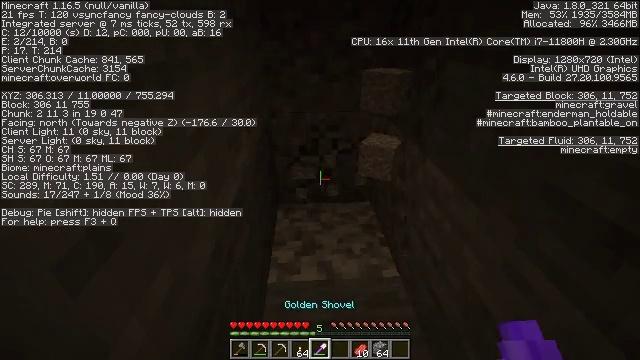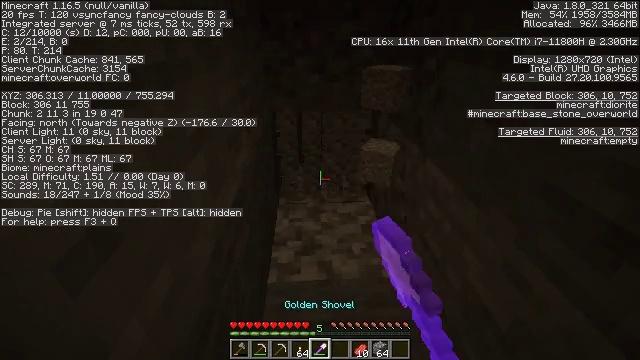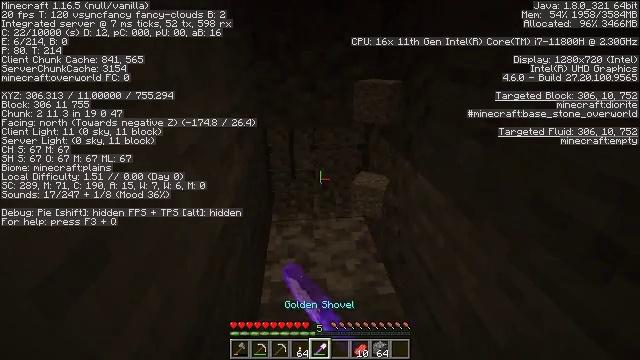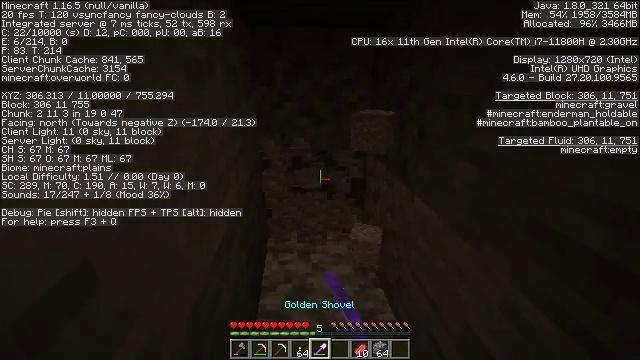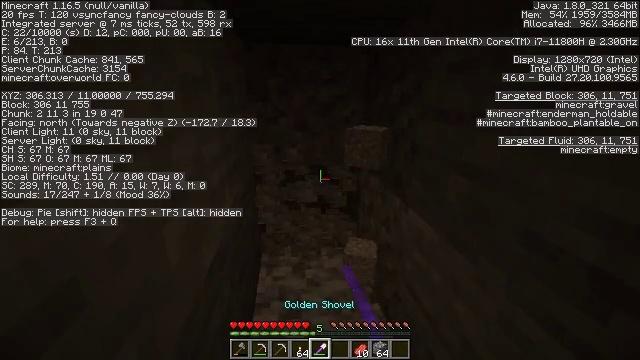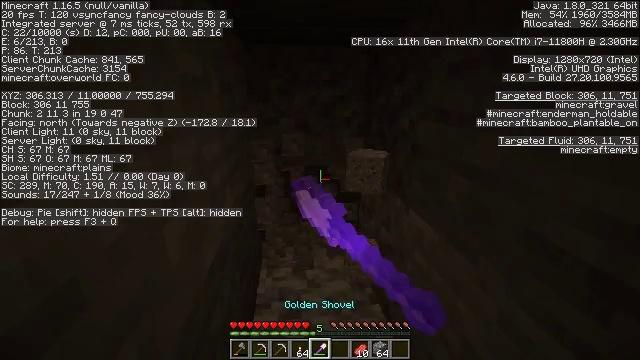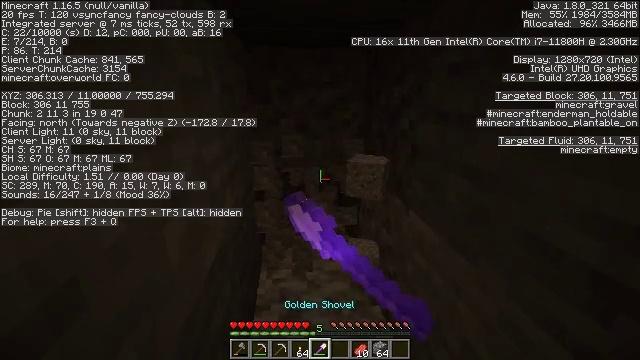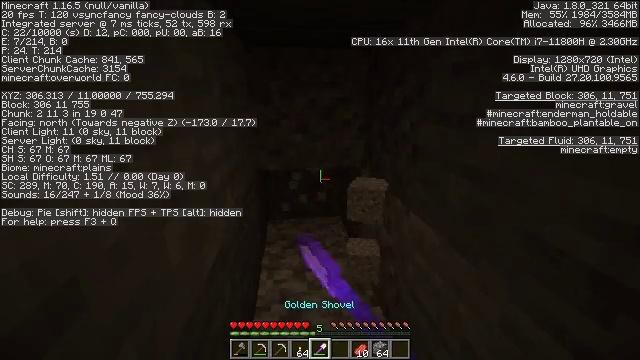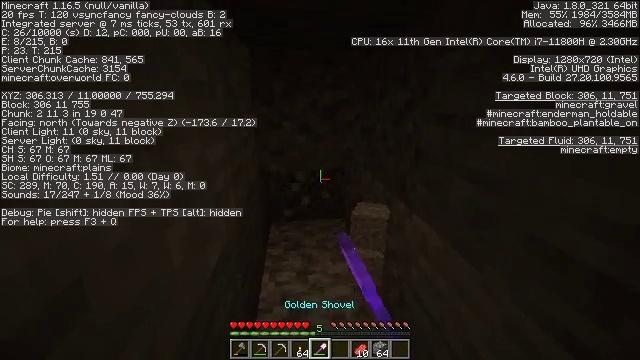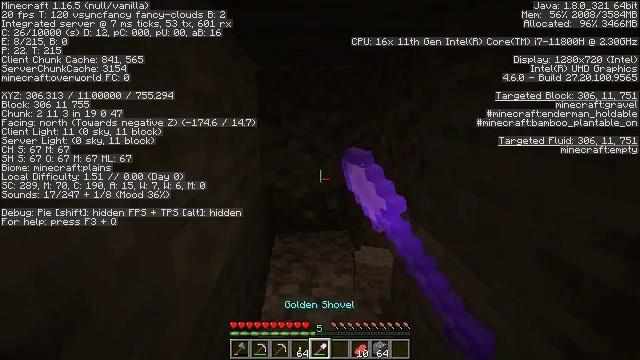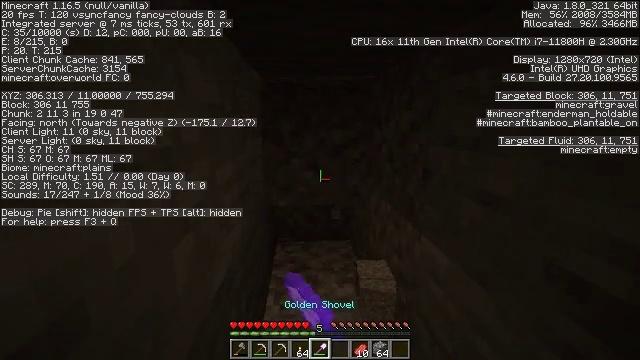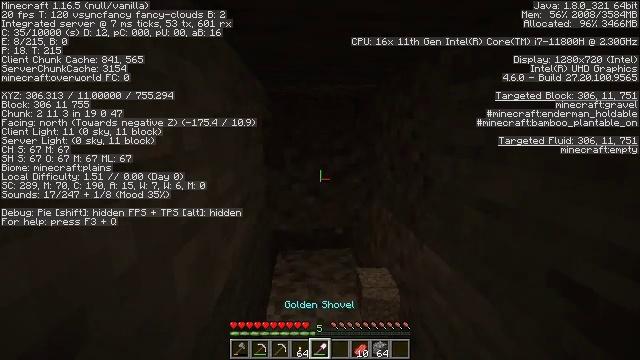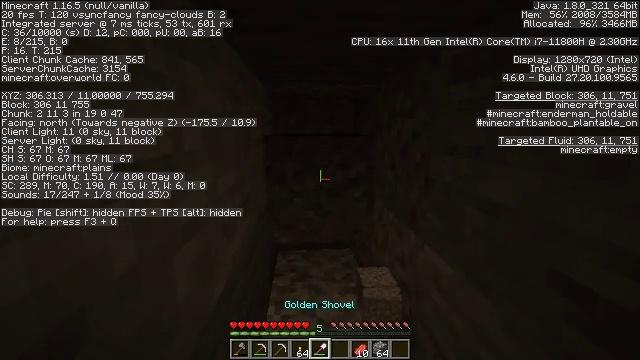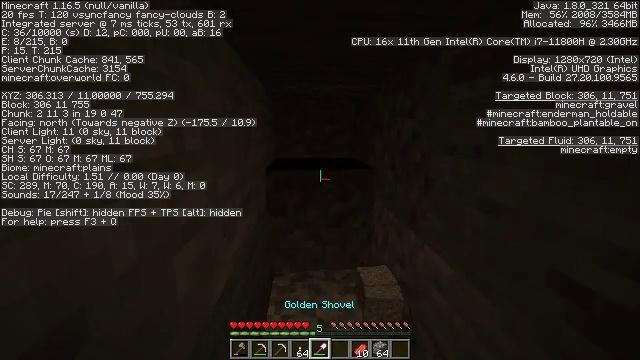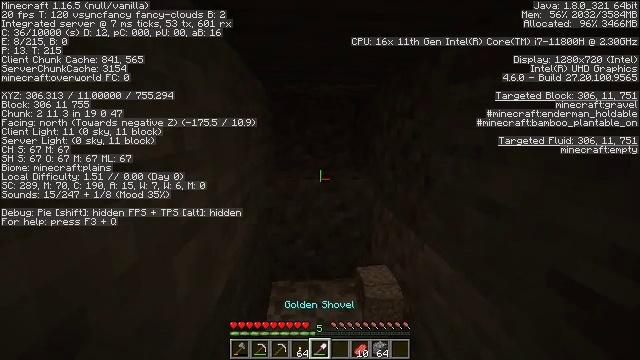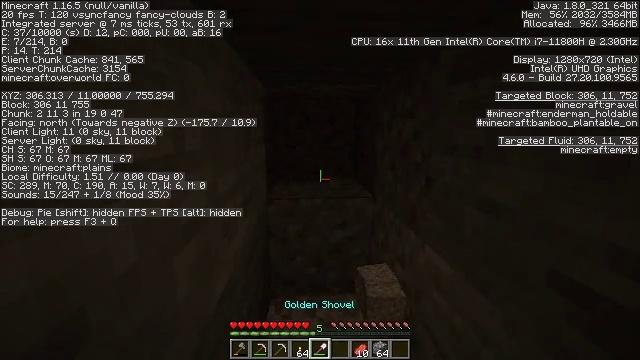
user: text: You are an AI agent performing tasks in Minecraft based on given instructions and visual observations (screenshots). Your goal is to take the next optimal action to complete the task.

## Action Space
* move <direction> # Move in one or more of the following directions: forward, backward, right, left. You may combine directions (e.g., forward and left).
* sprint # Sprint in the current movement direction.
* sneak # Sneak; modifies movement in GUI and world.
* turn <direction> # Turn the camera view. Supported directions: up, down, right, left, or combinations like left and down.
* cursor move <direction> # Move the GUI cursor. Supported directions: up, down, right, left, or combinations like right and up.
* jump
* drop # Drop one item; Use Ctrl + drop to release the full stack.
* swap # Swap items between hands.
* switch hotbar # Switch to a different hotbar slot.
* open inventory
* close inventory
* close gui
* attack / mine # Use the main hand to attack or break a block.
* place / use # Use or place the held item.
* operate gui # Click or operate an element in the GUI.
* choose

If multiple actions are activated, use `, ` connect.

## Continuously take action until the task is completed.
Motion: motion action
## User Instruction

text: Mine gravel from the ground.
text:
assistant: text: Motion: attack / mine
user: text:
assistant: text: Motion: turn right and up, attack / mine
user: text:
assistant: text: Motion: turn up, attack / mine
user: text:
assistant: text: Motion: turn right and up, attack / mine
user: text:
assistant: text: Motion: attack / mine
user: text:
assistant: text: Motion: attack / mine
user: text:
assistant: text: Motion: attack / mine
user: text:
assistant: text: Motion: attack / mine
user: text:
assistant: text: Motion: turn left and up, attack / mine
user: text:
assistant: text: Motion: turn up, attack / mine
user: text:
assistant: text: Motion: turn up, attack / mine
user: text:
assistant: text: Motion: attack / mine
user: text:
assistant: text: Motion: attack / mine
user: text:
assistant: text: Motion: attack / mine
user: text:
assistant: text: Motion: attack / mine
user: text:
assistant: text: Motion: attack / mine
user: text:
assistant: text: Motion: turn down, attack / mine
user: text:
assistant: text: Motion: attack / mine
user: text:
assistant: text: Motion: attack / mine
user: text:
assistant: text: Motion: turn down, attack / mine
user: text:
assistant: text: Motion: turn down, attack / mine
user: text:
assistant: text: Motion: turn down, attack / mine
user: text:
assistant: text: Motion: attack / mine
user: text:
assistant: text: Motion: attack / mine
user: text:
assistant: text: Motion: turn up, attack / mine
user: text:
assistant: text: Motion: turn left and up, attack / mine
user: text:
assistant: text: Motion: turn up, attack / mine
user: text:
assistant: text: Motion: attack / mine
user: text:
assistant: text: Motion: move forward, attack / mine
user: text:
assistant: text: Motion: move forward, attack / mine